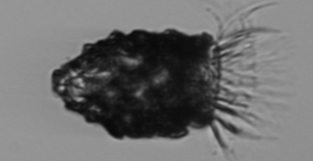
Label: Stenosemella_pacifica